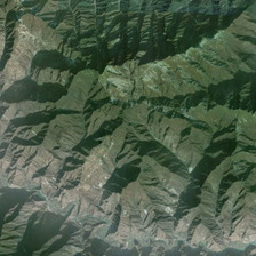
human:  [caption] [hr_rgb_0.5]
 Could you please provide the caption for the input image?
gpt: There's a road along a river that wraps in the valley.

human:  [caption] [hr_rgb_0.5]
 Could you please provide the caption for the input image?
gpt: Along the valley there is a road along the winding river.

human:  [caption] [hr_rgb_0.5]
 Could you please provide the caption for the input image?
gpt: There is a winding river in the valley.

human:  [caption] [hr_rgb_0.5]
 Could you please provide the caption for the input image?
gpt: There, bulge spreads through the house green range.

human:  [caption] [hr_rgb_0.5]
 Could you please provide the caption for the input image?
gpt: There is a bare valley that runs through mountains and rivers.